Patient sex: M
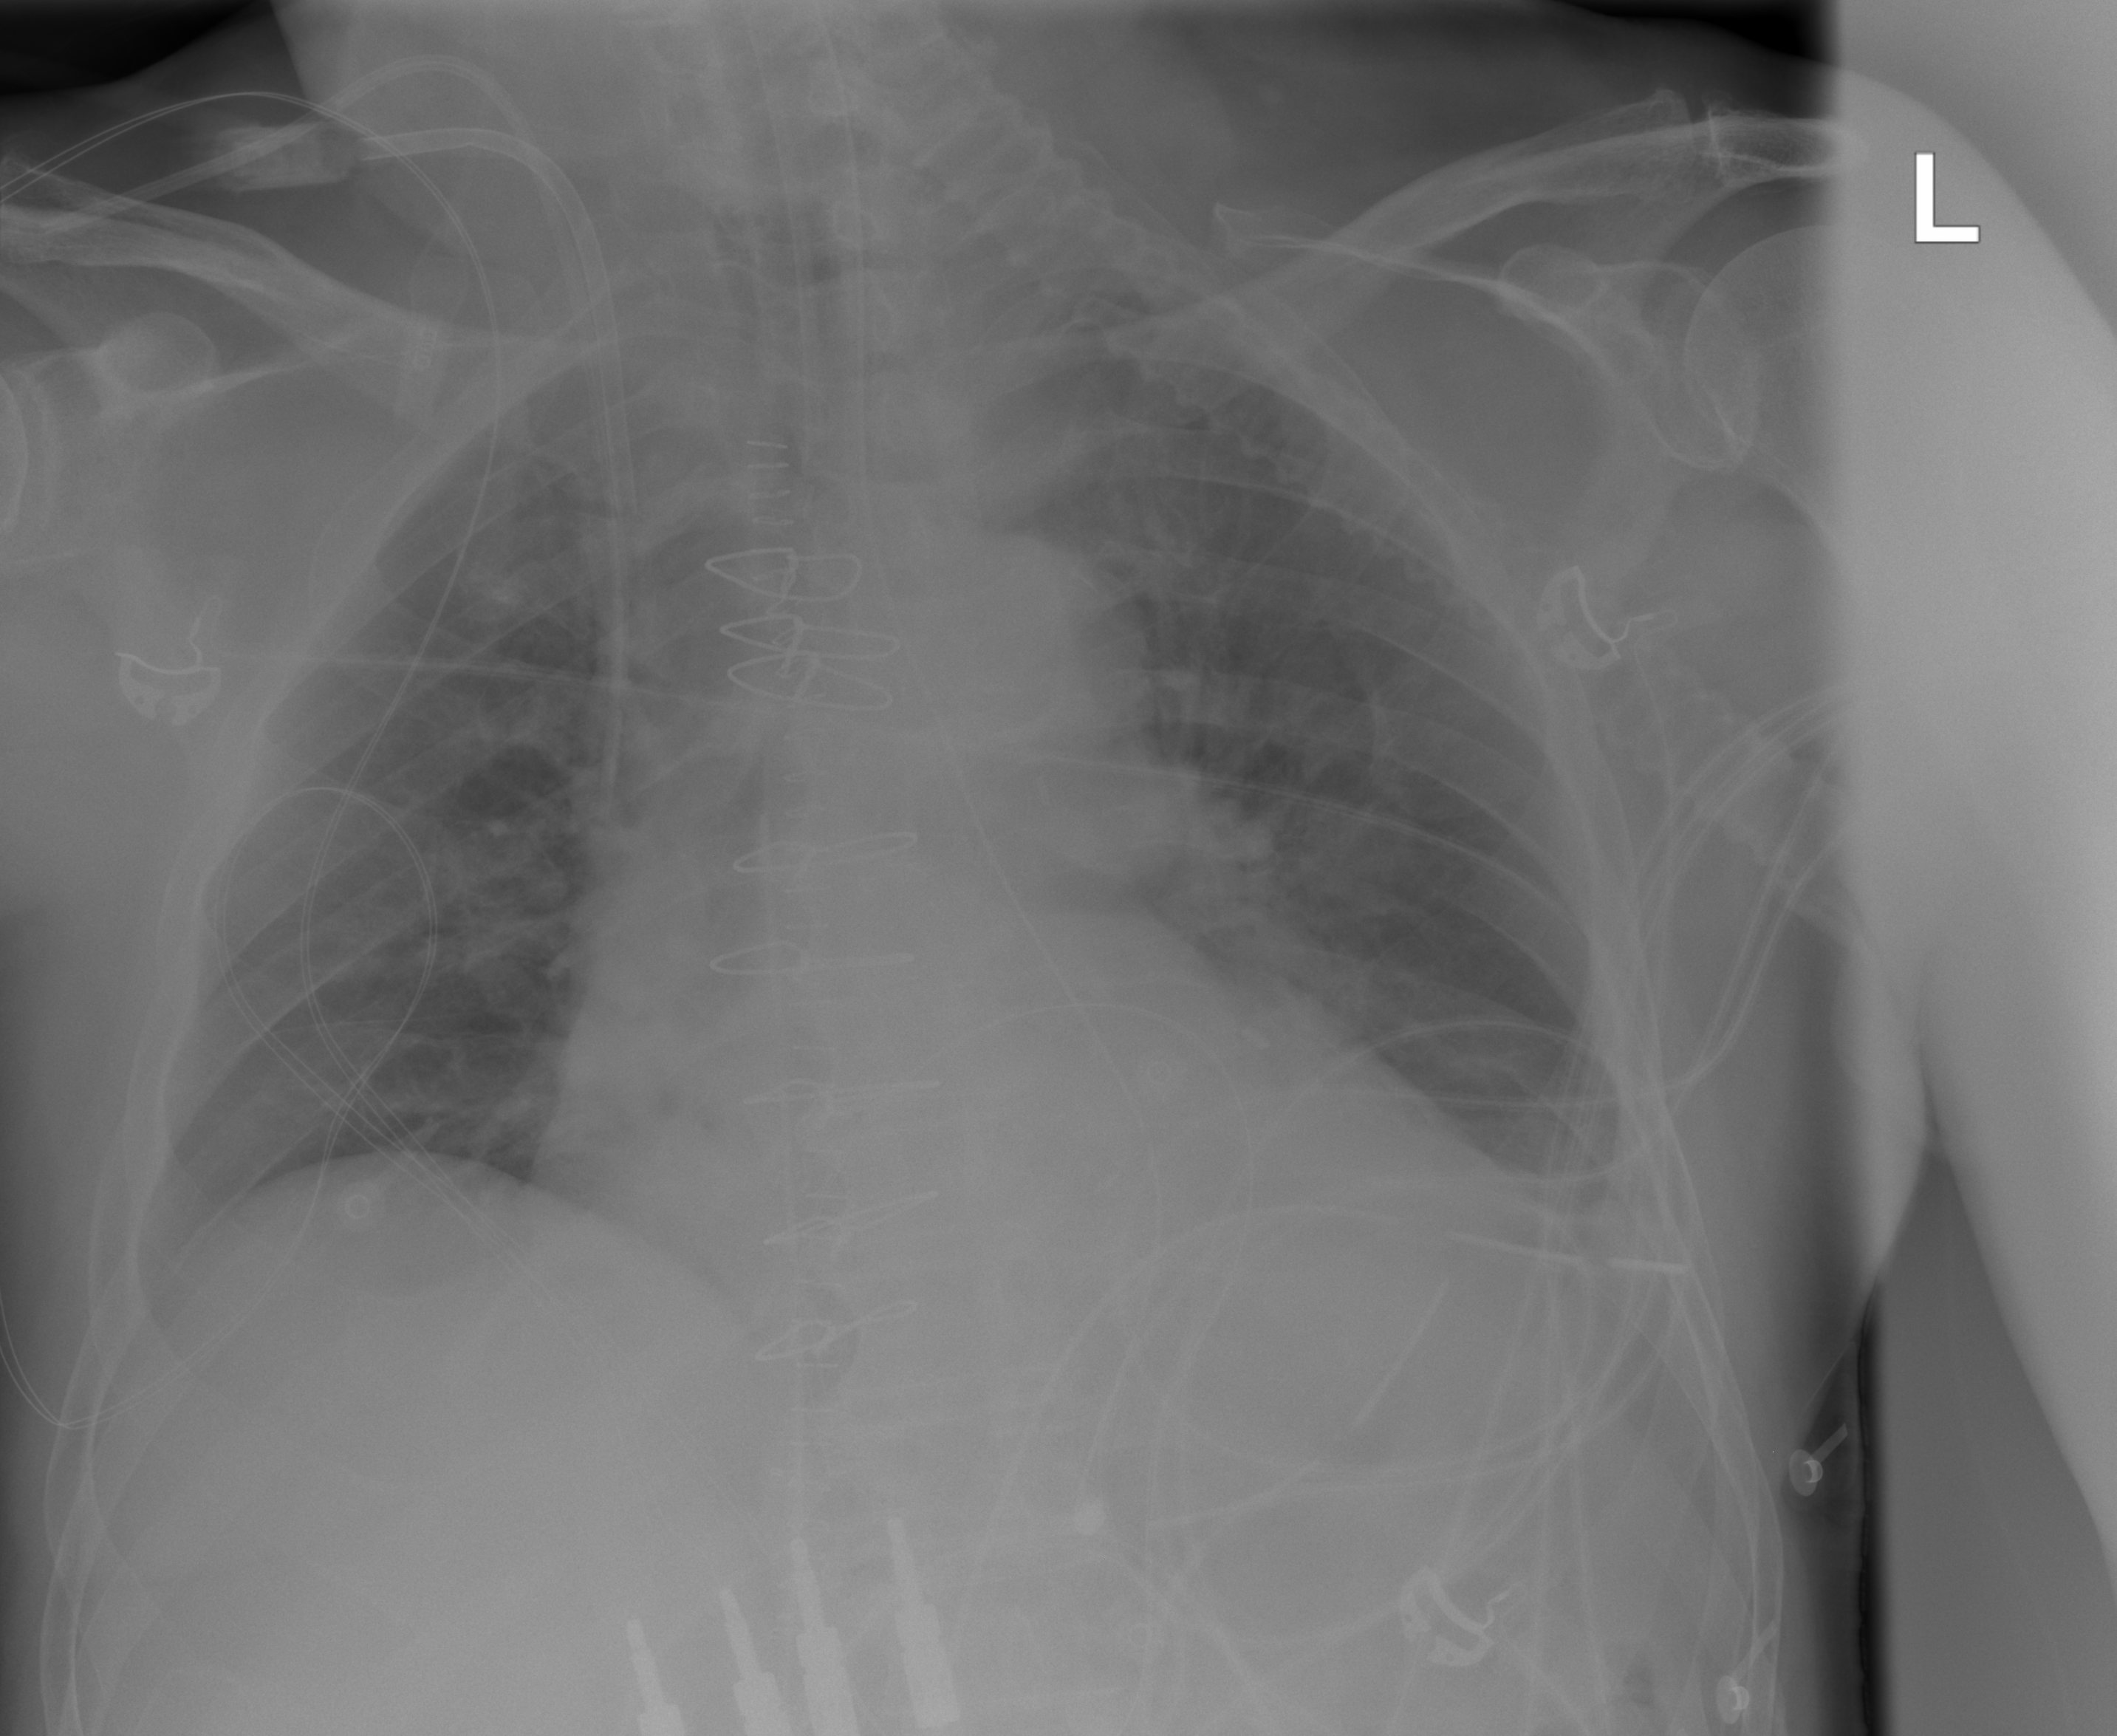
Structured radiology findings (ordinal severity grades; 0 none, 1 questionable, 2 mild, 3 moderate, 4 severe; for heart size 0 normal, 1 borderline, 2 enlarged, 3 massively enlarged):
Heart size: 2
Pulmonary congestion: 0
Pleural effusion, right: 0
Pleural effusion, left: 1
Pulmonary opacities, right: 0
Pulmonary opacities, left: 0
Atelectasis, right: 0
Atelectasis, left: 2